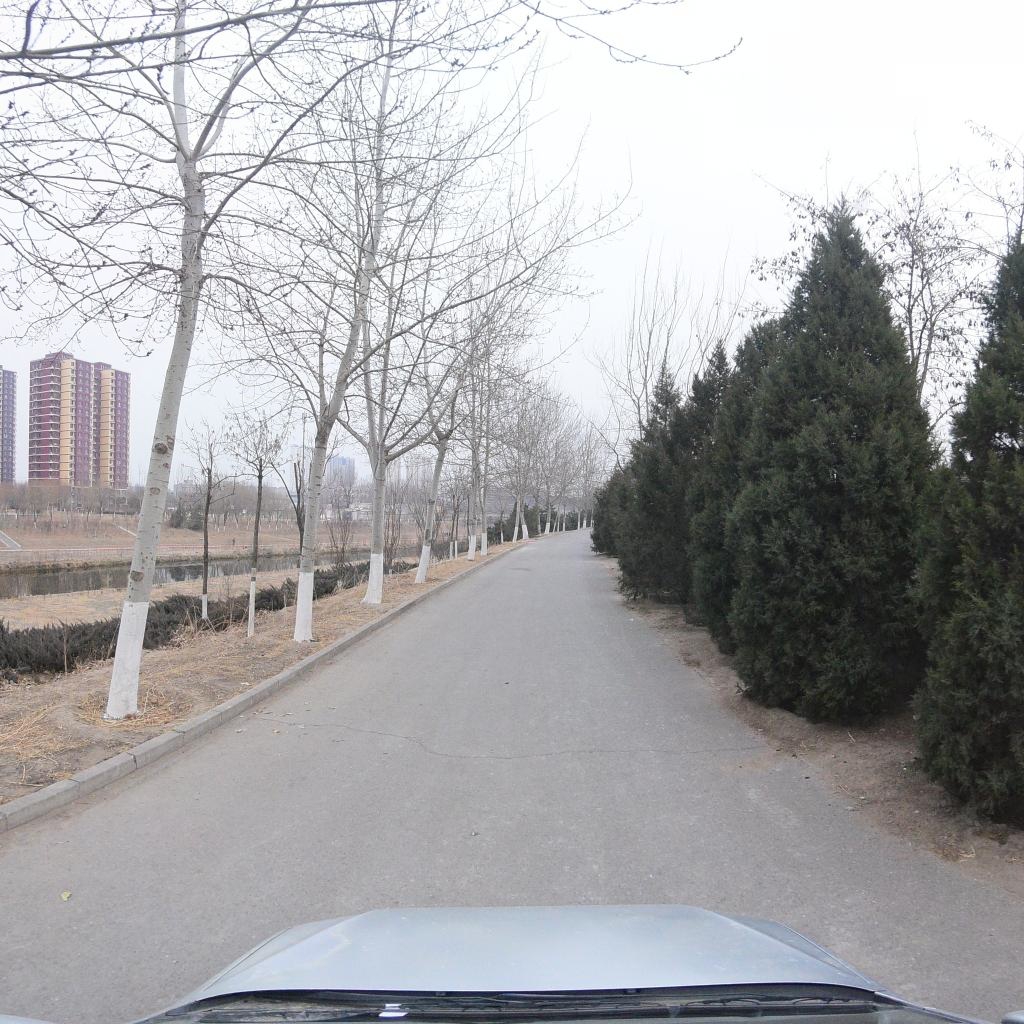
Region: Fengtai
Road damage annotations: pothole, transverse crack